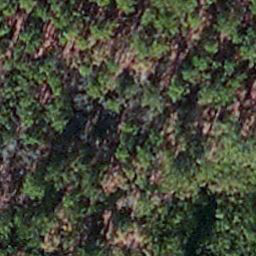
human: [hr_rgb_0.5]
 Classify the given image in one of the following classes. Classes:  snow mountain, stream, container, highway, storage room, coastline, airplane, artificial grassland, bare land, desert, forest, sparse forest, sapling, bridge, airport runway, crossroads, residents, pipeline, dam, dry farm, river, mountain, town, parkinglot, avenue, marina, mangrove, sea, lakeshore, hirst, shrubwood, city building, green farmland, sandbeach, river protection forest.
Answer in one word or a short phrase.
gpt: sapling